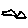
Label: triangle